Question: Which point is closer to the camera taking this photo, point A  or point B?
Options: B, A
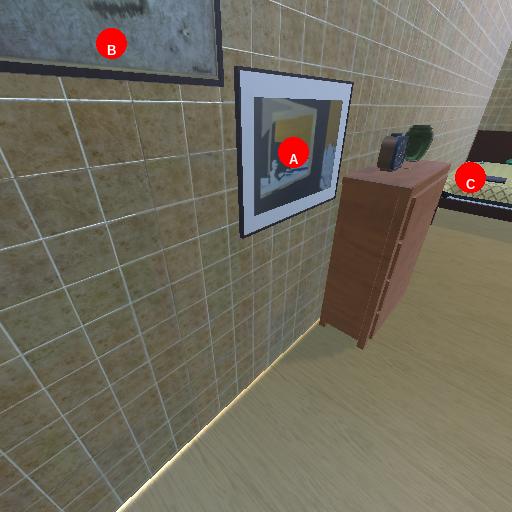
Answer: B